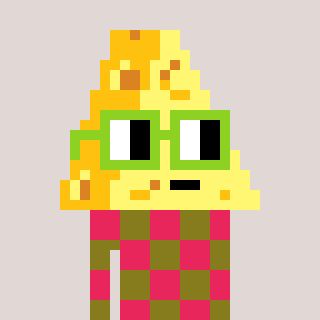
a pixel art character with square light green glasses, a cheese-shaped head and a gunk-colored body on a warm background